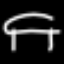
Label: bed